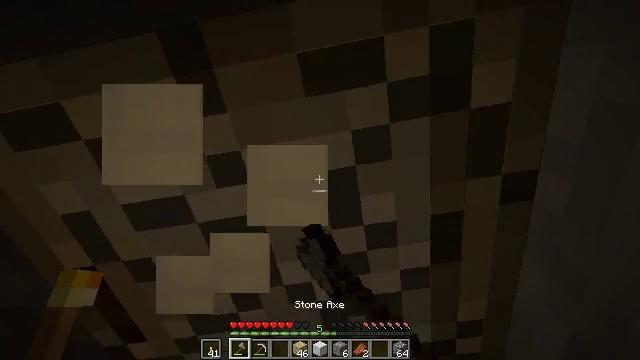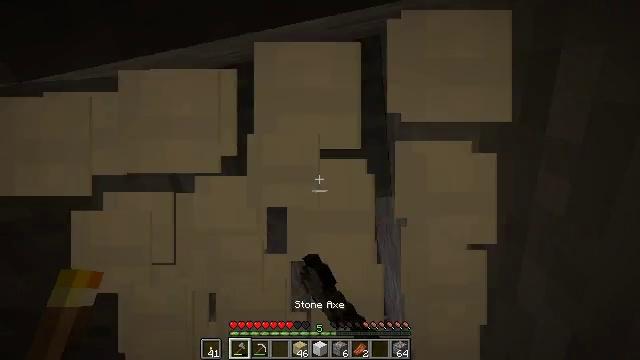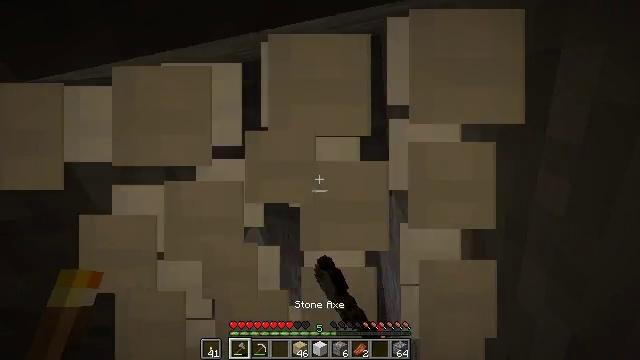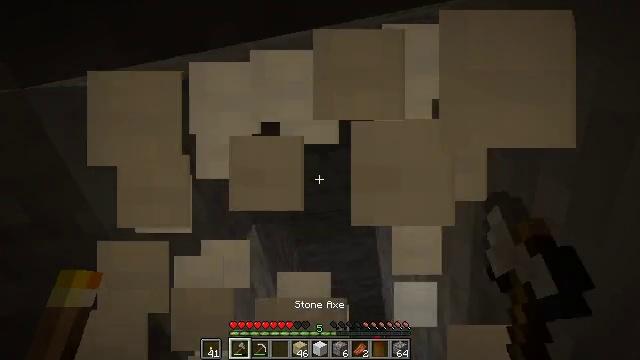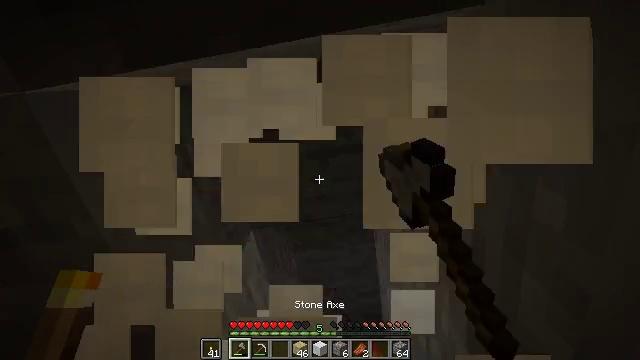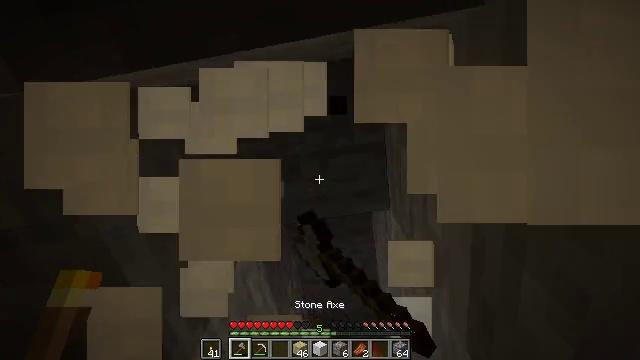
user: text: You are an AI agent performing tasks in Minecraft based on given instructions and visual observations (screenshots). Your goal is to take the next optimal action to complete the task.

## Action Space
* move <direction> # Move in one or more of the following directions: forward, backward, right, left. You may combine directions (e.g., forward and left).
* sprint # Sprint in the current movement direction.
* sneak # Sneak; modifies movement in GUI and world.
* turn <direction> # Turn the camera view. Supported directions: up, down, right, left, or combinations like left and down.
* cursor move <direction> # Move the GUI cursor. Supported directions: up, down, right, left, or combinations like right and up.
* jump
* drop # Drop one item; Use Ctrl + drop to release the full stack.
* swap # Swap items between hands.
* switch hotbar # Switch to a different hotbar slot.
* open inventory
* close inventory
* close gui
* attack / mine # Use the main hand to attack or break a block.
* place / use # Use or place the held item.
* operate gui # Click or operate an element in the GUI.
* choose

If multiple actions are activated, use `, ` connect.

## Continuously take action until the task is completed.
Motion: motion action
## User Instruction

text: Recycle the birch trapdoor for later use.
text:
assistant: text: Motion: attack / mine
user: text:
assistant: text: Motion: attack / mine
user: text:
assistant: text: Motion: turn up, attack / mine
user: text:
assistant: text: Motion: turn up, attack / mine
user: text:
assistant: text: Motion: attack / mine
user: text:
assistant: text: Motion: attack / mine